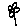
Label: flower